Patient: sex M, age 64
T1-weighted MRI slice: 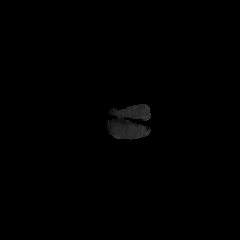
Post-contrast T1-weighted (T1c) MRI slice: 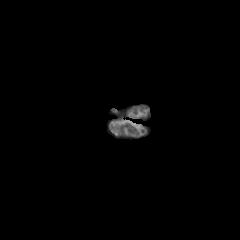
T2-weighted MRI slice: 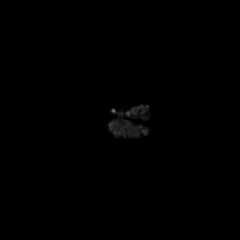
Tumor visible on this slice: no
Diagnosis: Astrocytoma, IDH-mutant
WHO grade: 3